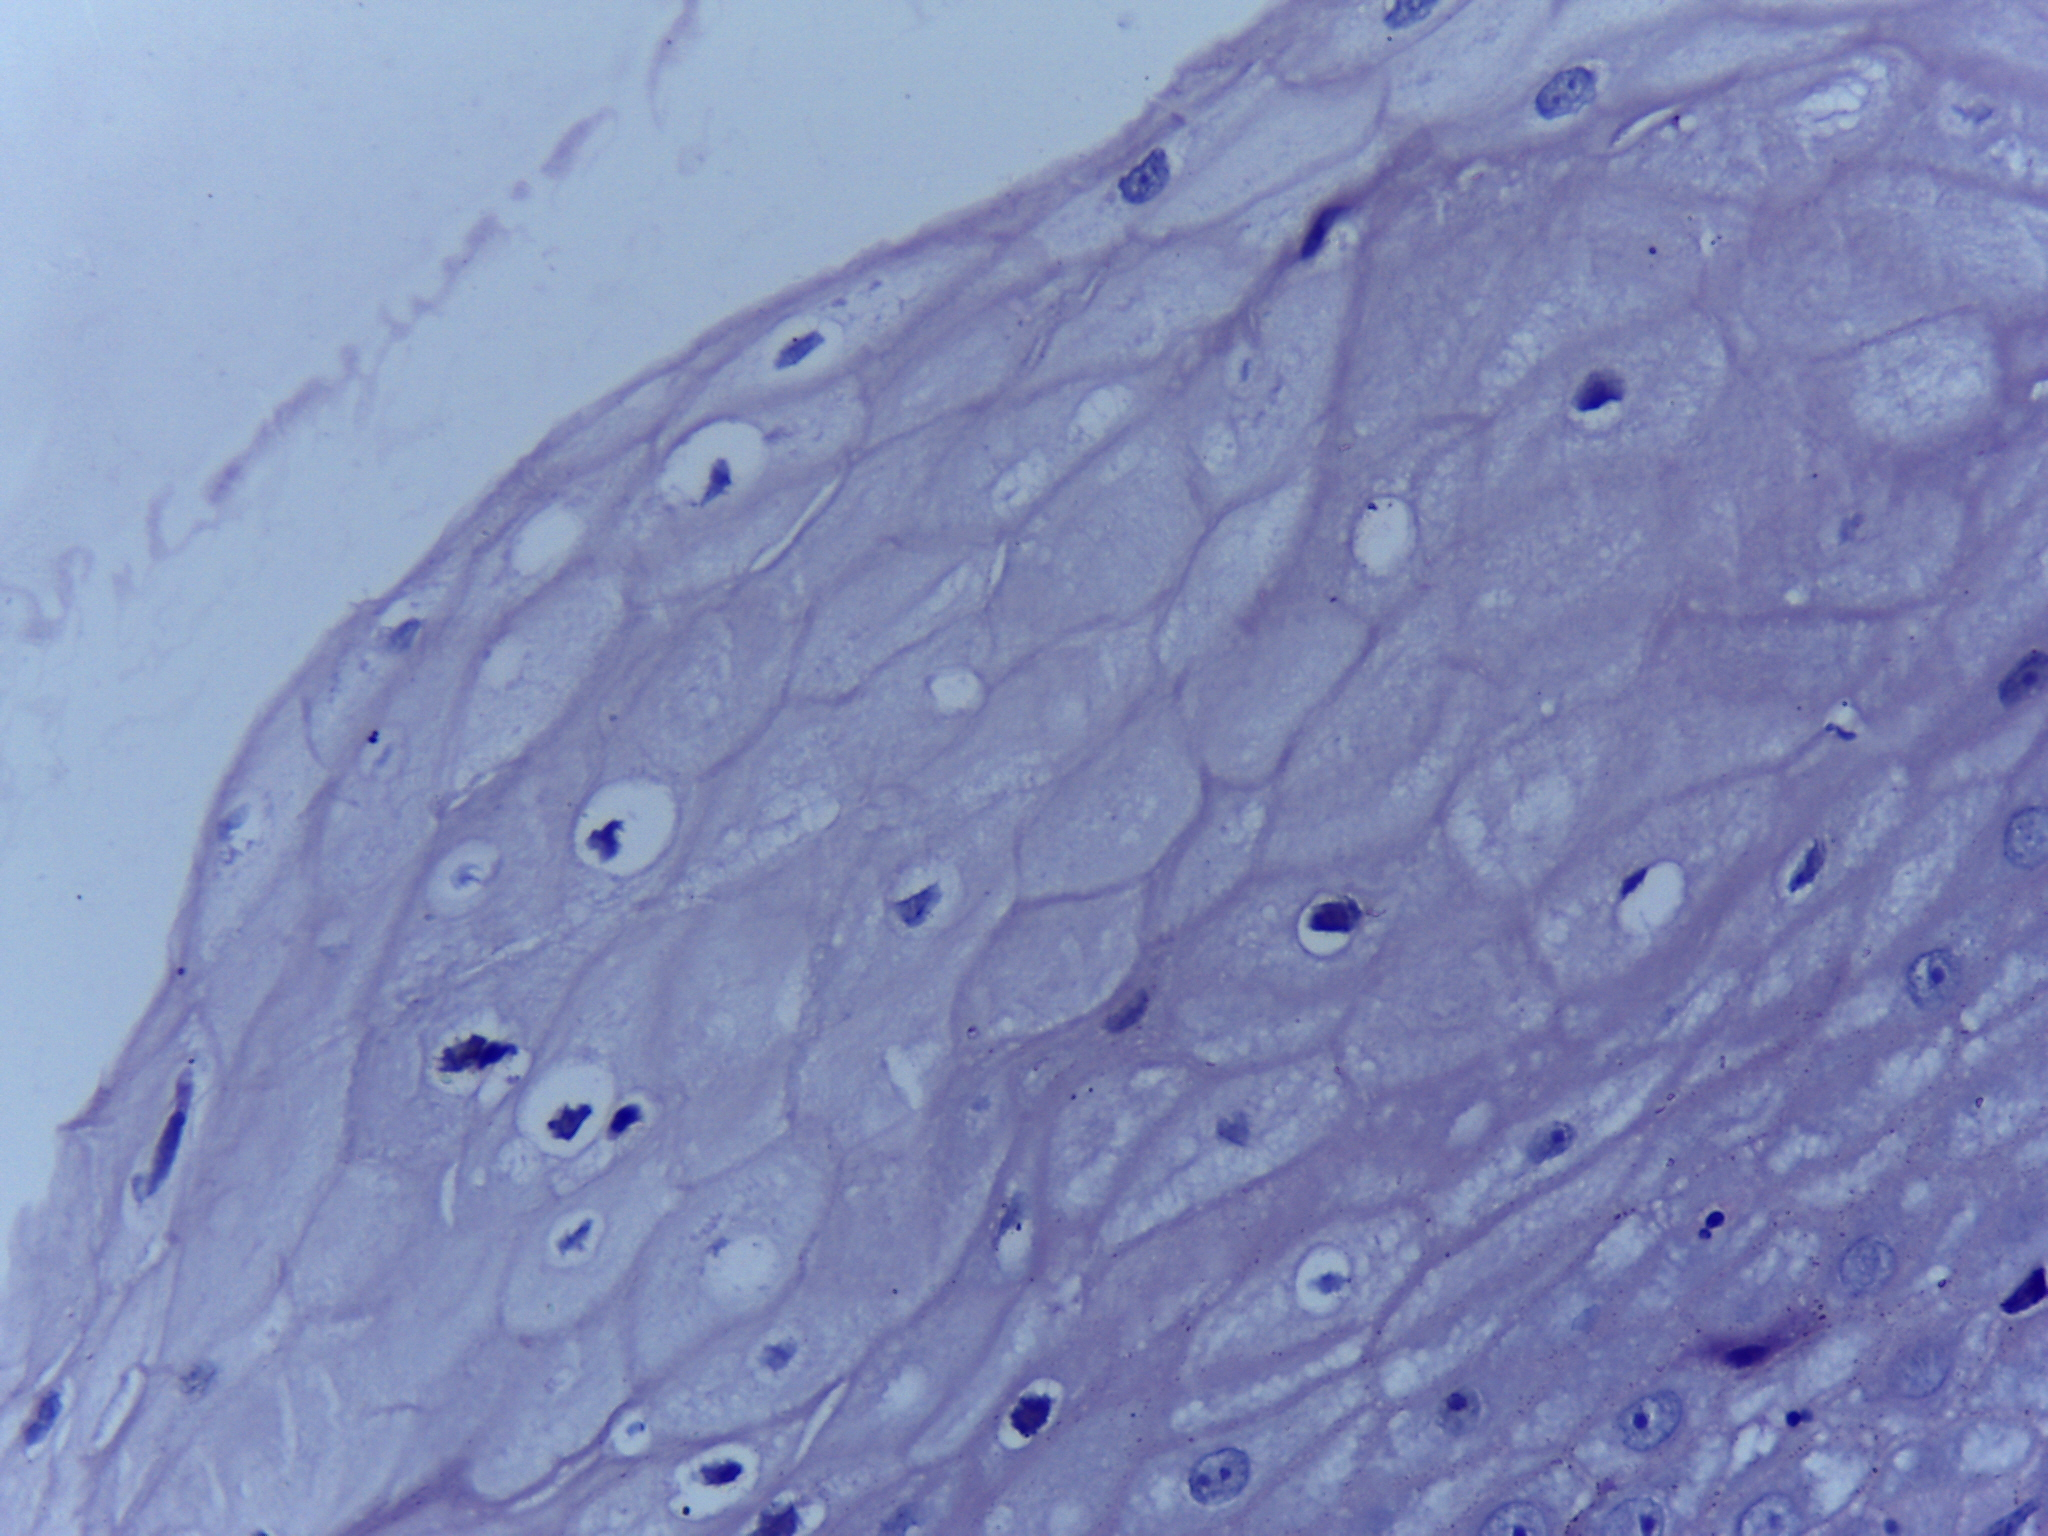
Diagnosis: Normal